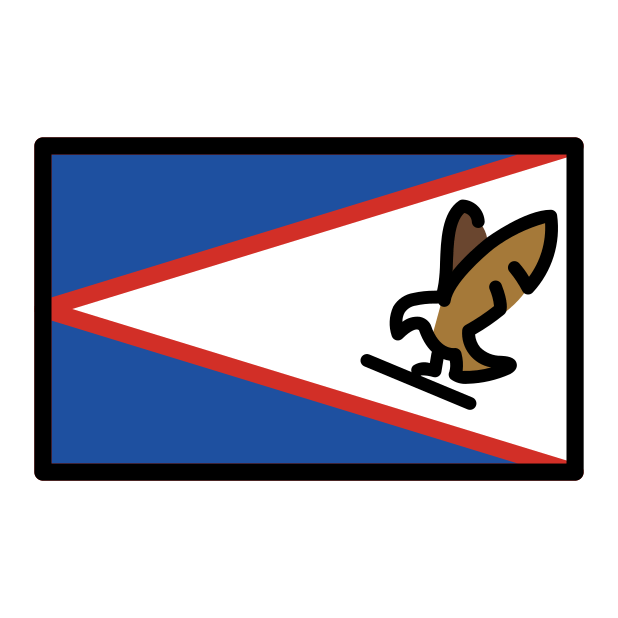
flag: American Samoa